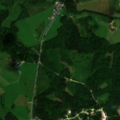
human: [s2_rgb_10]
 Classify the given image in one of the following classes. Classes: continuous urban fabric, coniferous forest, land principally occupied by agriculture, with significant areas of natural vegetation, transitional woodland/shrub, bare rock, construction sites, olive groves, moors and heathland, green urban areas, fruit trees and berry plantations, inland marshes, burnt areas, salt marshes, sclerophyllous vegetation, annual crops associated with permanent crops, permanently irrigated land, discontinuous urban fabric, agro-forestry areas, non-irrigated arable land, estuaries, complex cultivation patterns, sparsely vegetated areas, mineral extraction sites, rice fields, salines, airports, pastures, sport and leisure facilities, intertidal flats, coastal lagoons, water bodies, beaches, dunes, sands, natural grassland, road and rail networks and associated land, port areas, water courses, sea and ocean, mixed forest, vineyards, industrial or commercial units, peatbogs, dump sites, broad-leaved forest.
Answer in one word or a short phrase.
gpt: pastures, coniferous forest, mixed forest